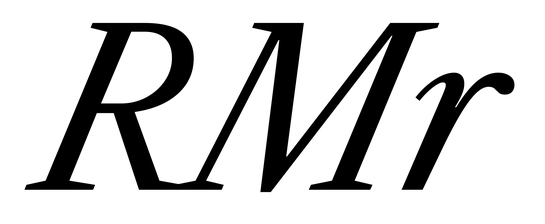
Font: LibreCaslonText-Italic_Italic